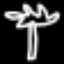
Label: palm tree